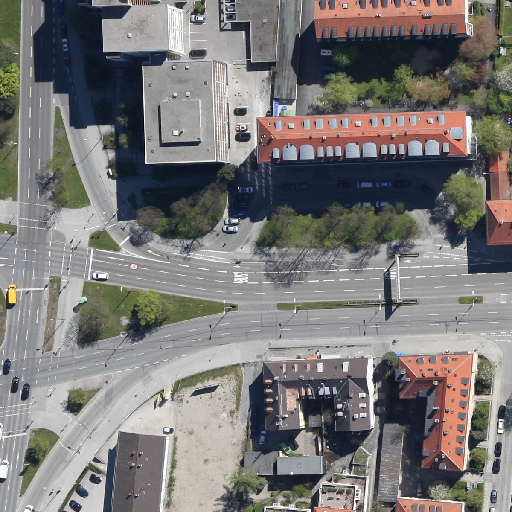
Referring expression: unpaved road